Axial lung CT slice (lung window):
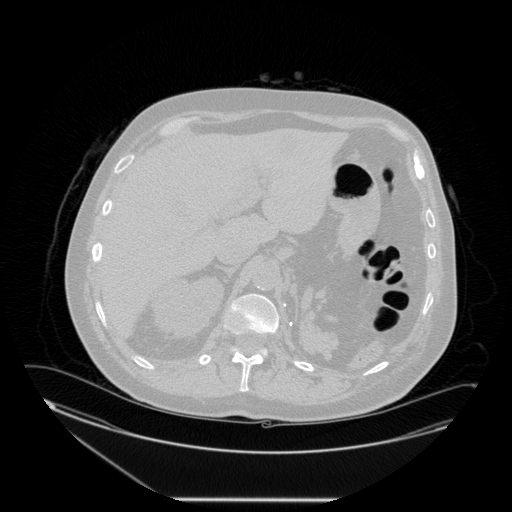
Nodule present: no